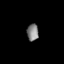
Tissue: lung
Cell type: Epithelial cells
Senescence score: 0.1905
Nuclear area (px): 192
Mean DAPI intensity: 129.057